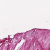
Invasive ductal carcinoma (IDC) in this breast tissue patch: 0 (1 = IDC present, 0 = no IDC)